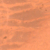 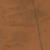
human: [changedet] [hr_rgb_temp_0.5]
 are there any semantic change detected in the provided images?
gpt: One road was created in the middle of the desert.